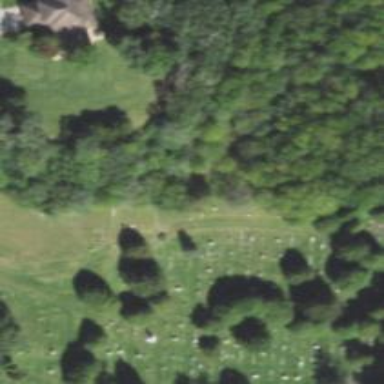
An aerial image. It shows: Track leading to cemetery.